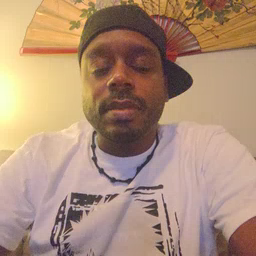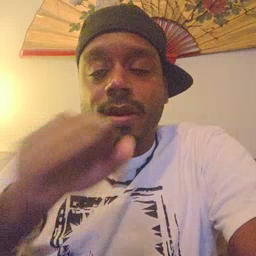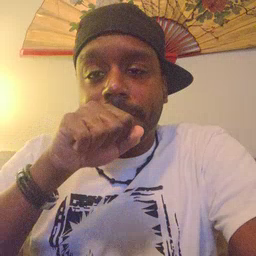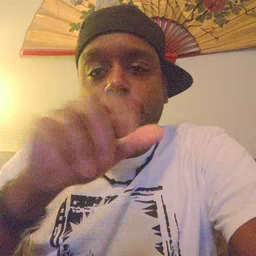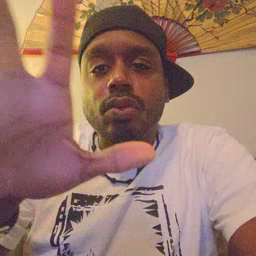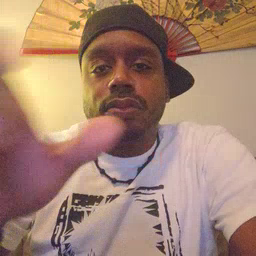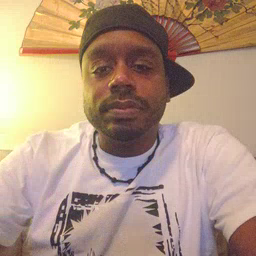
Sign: blow